Question: I have a navigation bar consisting of an unordered list containing 4 list items (items on the navigation bar).
All the list items are currently floating to the left and not filling up the entire width of the nav bar. I've read various answers on here to similar questions to no avail. I'd like each item to take up equal space (so longer titles will have less padding in their item). Here is a <URL> and I've provided a screenshot below of roughly what I'd like:
'''
<ul id="nav">
<li><a href="index.html">Home</a></li>
<li><a href="selling.html">Products</a></li>
<li><a href="businesses.html">About Us</a></li>
<li><a href="contact/contact.html">Contact Us</a></li>
</ul>
'''
'''
#nav {
width: 100%;
float: left;
margin: 0 0 3em 0;
padding: 0;
font-size:1.4em;
list-style: none;
background-color: #1A810A;
border-bottom: 1px solid #544830;
border-top: 1px solid #236416;
}
#nav li {
float: left; }
#nav li a {
display: block;
padding: 8px 15px;
text-decoration: none;
font-weight: bold;
font-family:Garamond;
color: #fff;
border-right: 1px solid #ccc; }
#nav li a:hover {
color: #fff;
background-color: #0A4901; }
/* End navigation bar styling. */
/* This is just styling for this specific page. */
#wrap {
width: 750px;
margin: 0 auto;
background-color: #fff; }
h1 {
font-size: 1.5em;
padding: 1em 8px;
color: #333;
margin: 0; }
#content {
padding: 0 50px 50px; }
'''
Thanks for your help!

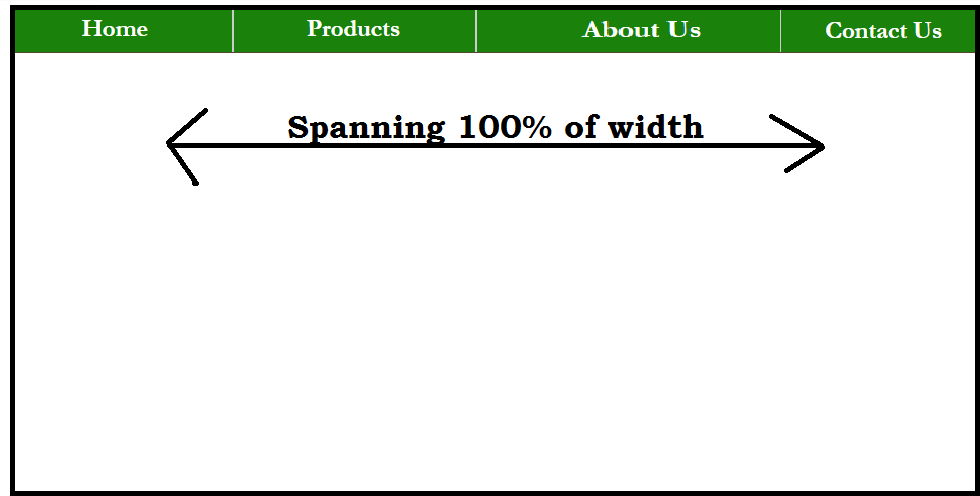
Answer: Make each item take up a quarter of the list, and center the text:
'''
#nav li {
float: left;
width:25%;
text-align:center;
}
'''